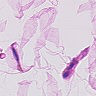
Metastatic tissue present: no